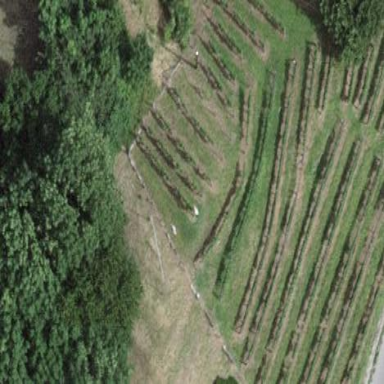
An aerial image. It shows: Picturesque park with vineyard. The main crop grown in the vineyard is grapes.